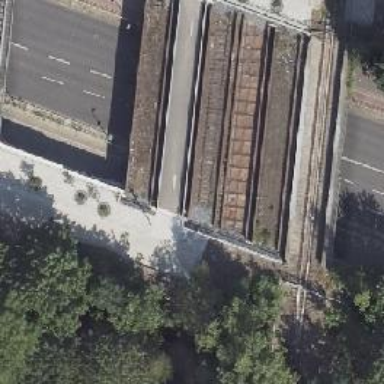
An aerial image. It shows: Footway bridge with concrete surface over disused railway.